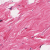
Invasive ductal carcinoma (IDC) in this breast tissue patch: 0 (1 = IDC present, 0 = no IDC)